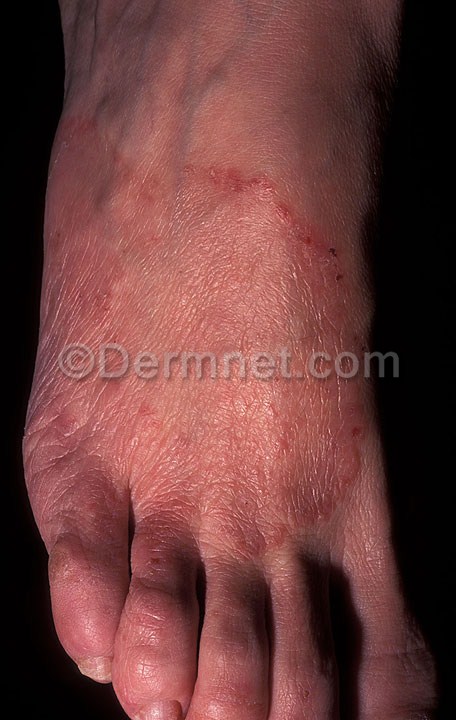
Disease: Tinea Ringworm Candidiasis and other Fungal Infections